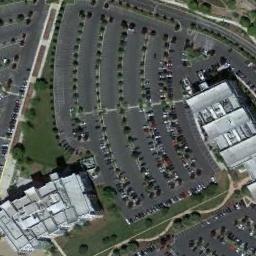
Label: parking_lot